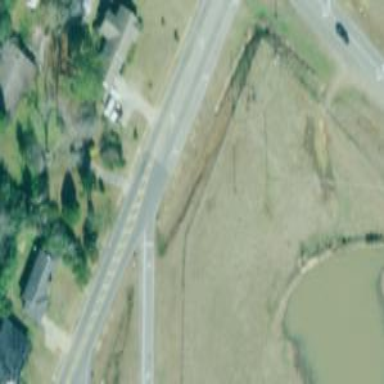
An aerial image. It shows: Left sidewalk along asphalt tertiary road.